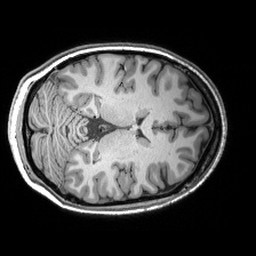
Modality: T1w
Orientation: axial
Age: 22
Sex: female
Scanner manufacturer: siemens
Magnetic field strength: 3 T
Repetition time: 2.53 s
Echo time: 0.00299 s